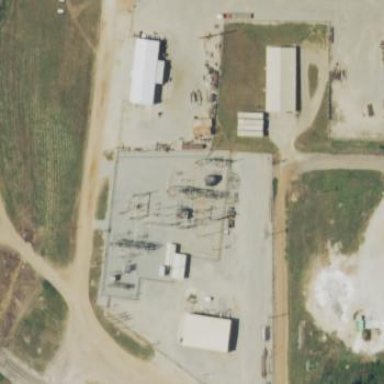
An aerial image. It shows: Distribution level power substation enclosed by fence.